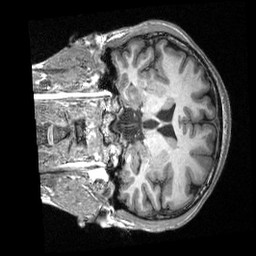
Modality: T1w
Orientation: coronal
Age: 19
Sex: male
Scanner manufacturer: siemens
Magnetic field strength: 3 T
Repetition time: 2.53 s
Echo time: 0.00309 s